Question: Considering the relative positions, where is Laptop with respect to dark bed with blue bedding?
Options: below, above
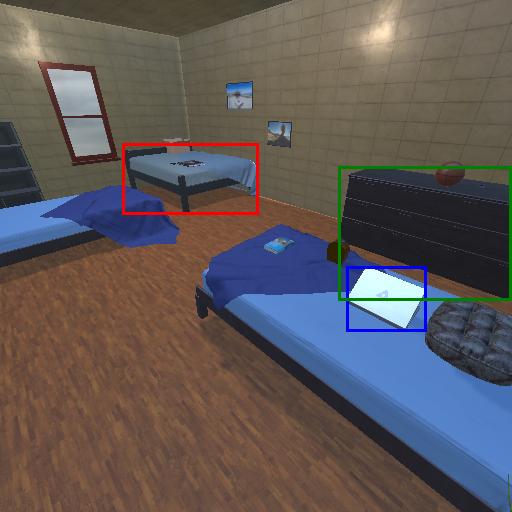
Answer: below